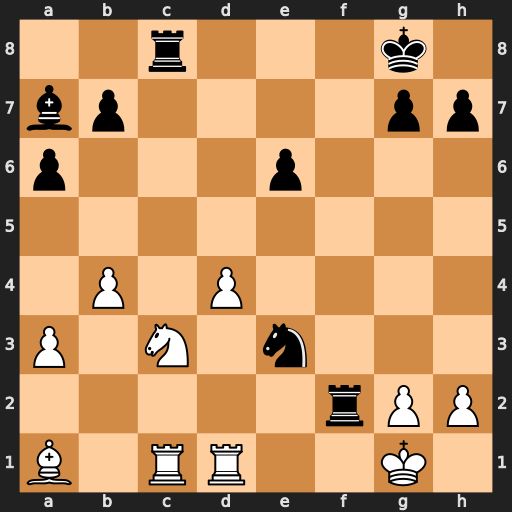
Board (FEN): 2r3k1/bp4pp/p3p3/8/1P1P4/P1N1n3/5rPP/B1RR2K1
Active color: w
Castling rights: -
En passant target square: -
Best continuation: Kxf2 Nxd1+ Rxd1